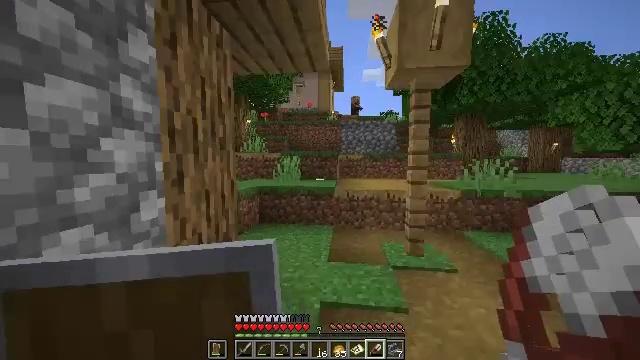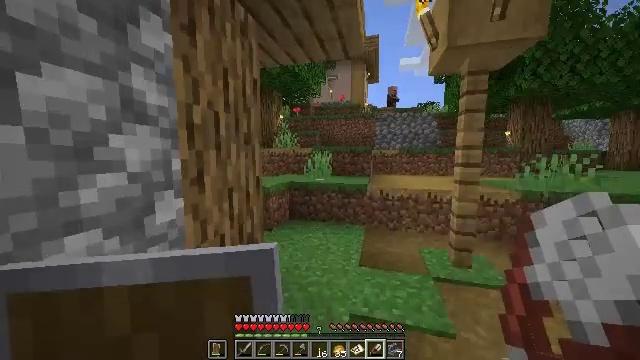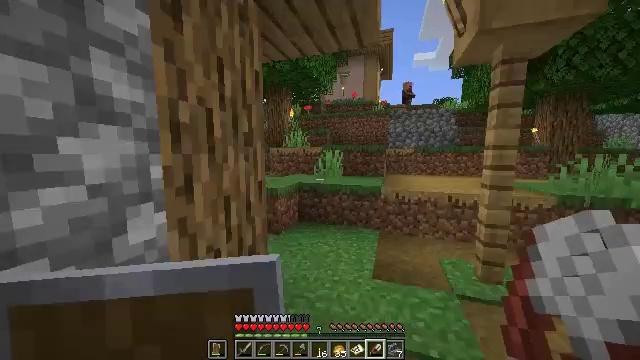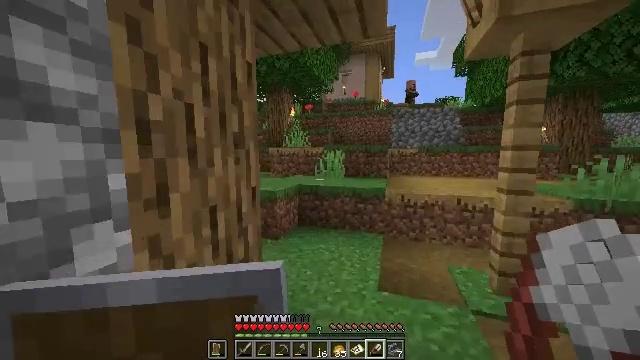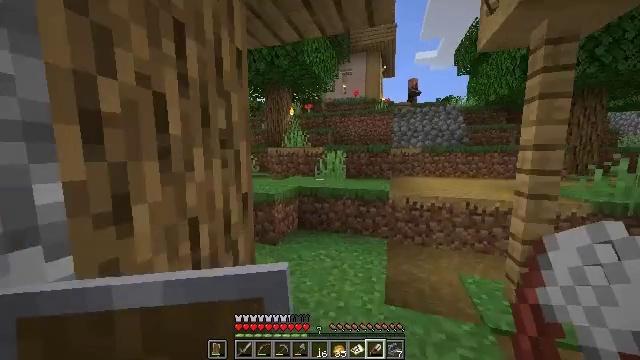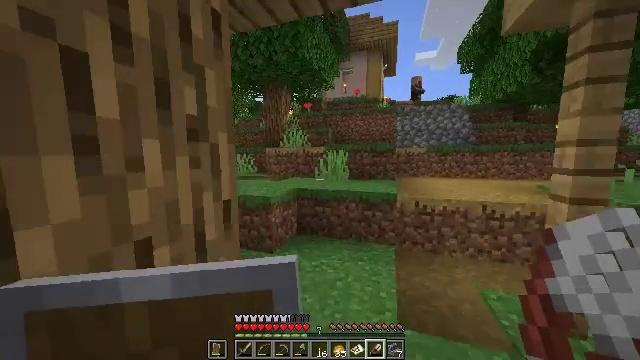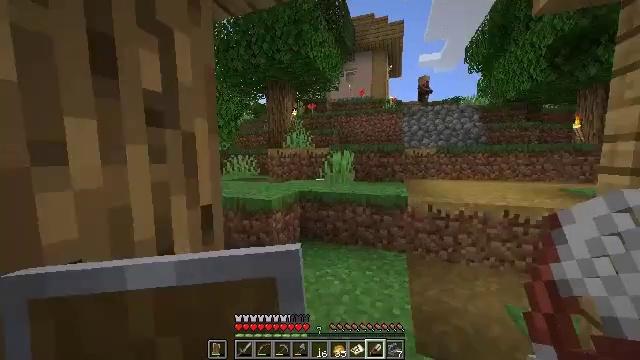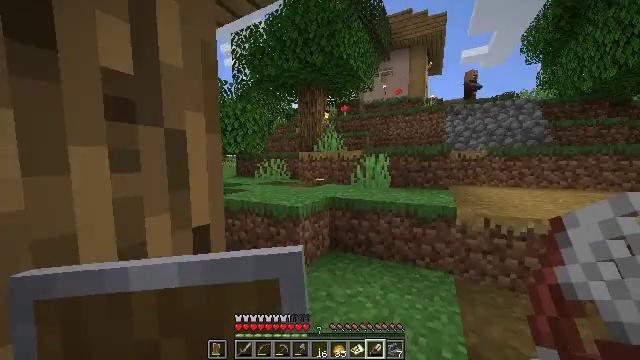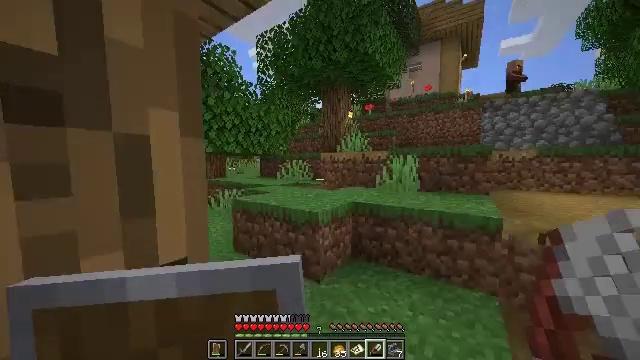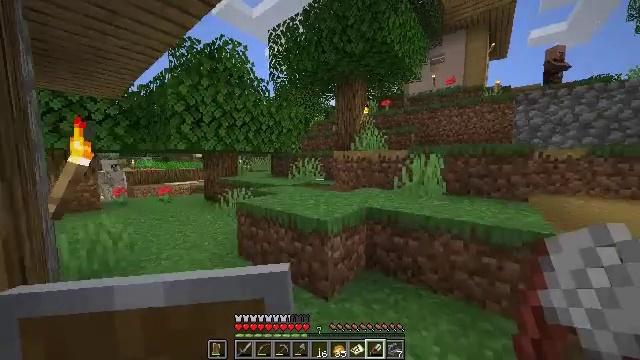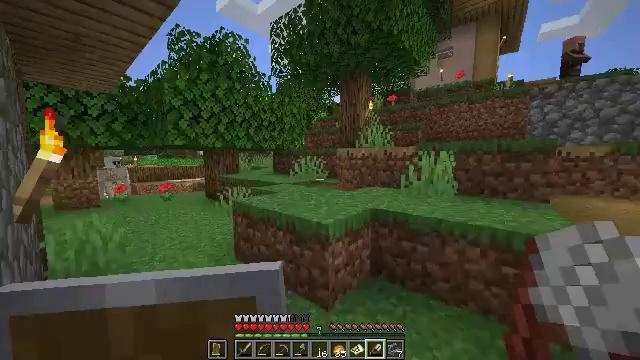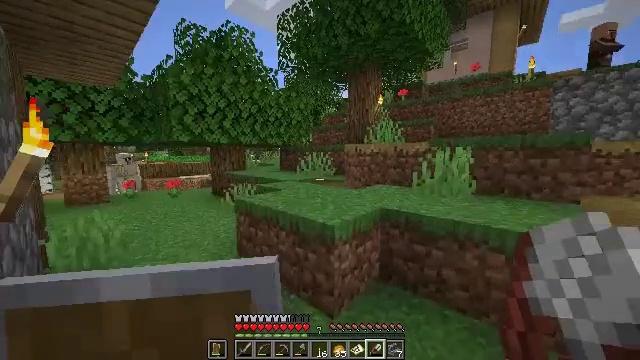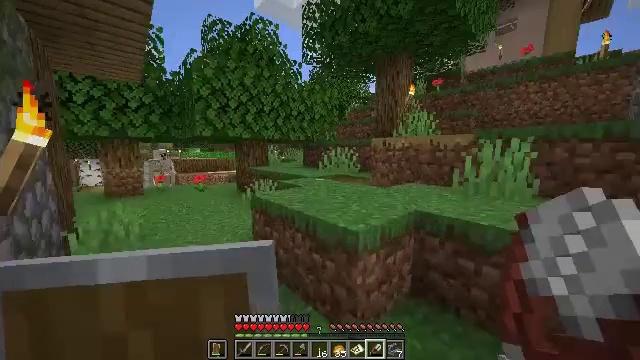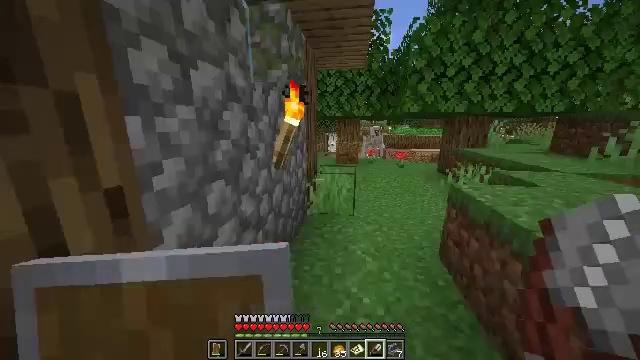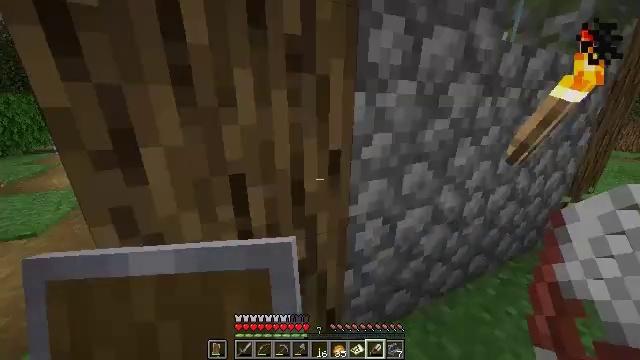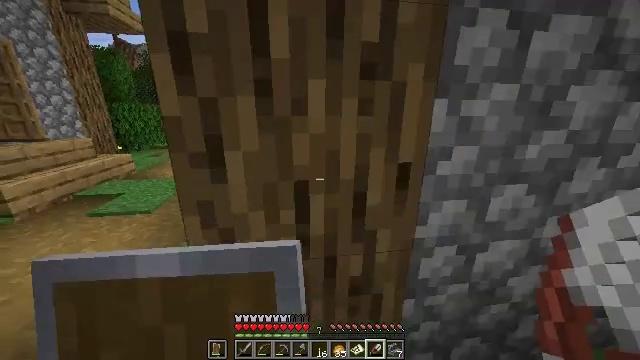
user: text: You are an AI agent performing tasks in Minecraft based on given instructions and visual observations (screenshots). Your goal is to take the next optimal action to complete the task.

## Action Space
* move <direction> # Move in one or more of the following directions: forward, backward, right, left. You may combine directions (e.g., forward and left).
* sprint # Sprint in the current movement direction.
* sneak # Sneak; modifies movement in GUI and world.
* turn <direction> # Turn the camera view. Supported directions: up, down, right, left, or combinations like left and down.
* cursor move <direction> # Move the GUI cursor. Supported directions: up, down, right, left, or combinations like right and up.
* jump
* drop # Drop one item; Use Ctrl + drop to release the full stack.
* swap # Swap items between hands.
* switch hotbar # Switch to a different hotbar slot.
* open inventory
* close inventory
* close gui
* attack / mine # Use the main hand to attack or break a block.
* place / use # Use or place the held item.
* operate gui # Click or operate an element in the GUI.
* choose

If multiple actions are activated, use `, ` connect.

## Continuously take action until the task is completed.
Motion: motion action
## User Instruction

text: Harvest the poppy flower.
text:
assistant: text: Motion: move forward, turn left and down
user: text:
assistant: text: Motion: move forward, turn left
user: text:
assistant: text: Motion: move forward
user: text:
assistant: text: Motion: move forward
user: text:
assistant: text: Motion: move forward, sprint
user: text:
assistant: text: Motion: move forward, sprint, turn left
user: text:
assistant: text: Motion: move forward, sprint, turn left and up
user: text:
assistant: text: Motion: move forward, turn left
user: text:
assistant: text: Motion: move forward, turn left
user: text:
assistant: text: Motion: move forward, turn left
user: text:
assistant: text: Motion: move forward, turn left
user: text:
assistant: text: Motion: move forward, turn left and down
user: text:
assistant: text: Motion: move forward, turn left and down
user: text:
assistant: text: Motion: move left, turn left and down
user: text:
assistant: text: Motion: move forward and move left, turn left and up
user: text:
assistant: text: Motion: move forward and move left, turn left and up
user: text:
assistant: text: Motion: move forward and move left, turn up
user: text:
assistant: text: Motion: move forward, turn left and up
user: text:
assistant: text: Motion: move forward, turn left and up
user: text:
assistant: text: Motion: move forward, turn left
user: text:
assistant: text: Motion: move forward and move left, turn left
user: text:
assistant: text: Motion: move forward and move left
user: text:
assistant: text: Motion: move forward and move left, turn right and up
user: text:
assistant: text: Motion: move forward, sprint, turn right and down
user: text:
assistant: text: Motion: move forward, sprint, turn down
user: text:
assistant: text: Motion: move forward
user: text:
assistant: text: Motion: move forward, turn left
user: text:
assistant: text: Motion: move forward
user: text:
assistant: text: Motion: move forward, turn right
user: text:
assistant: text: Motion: move forward, turn right and up